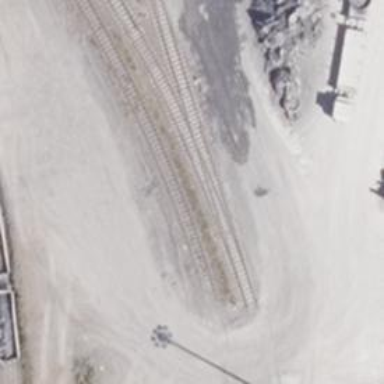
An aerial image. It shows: Railway spur service.